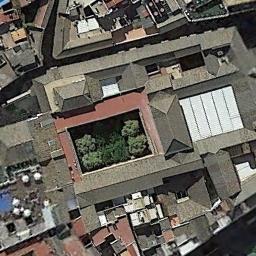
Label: palace